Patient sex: M
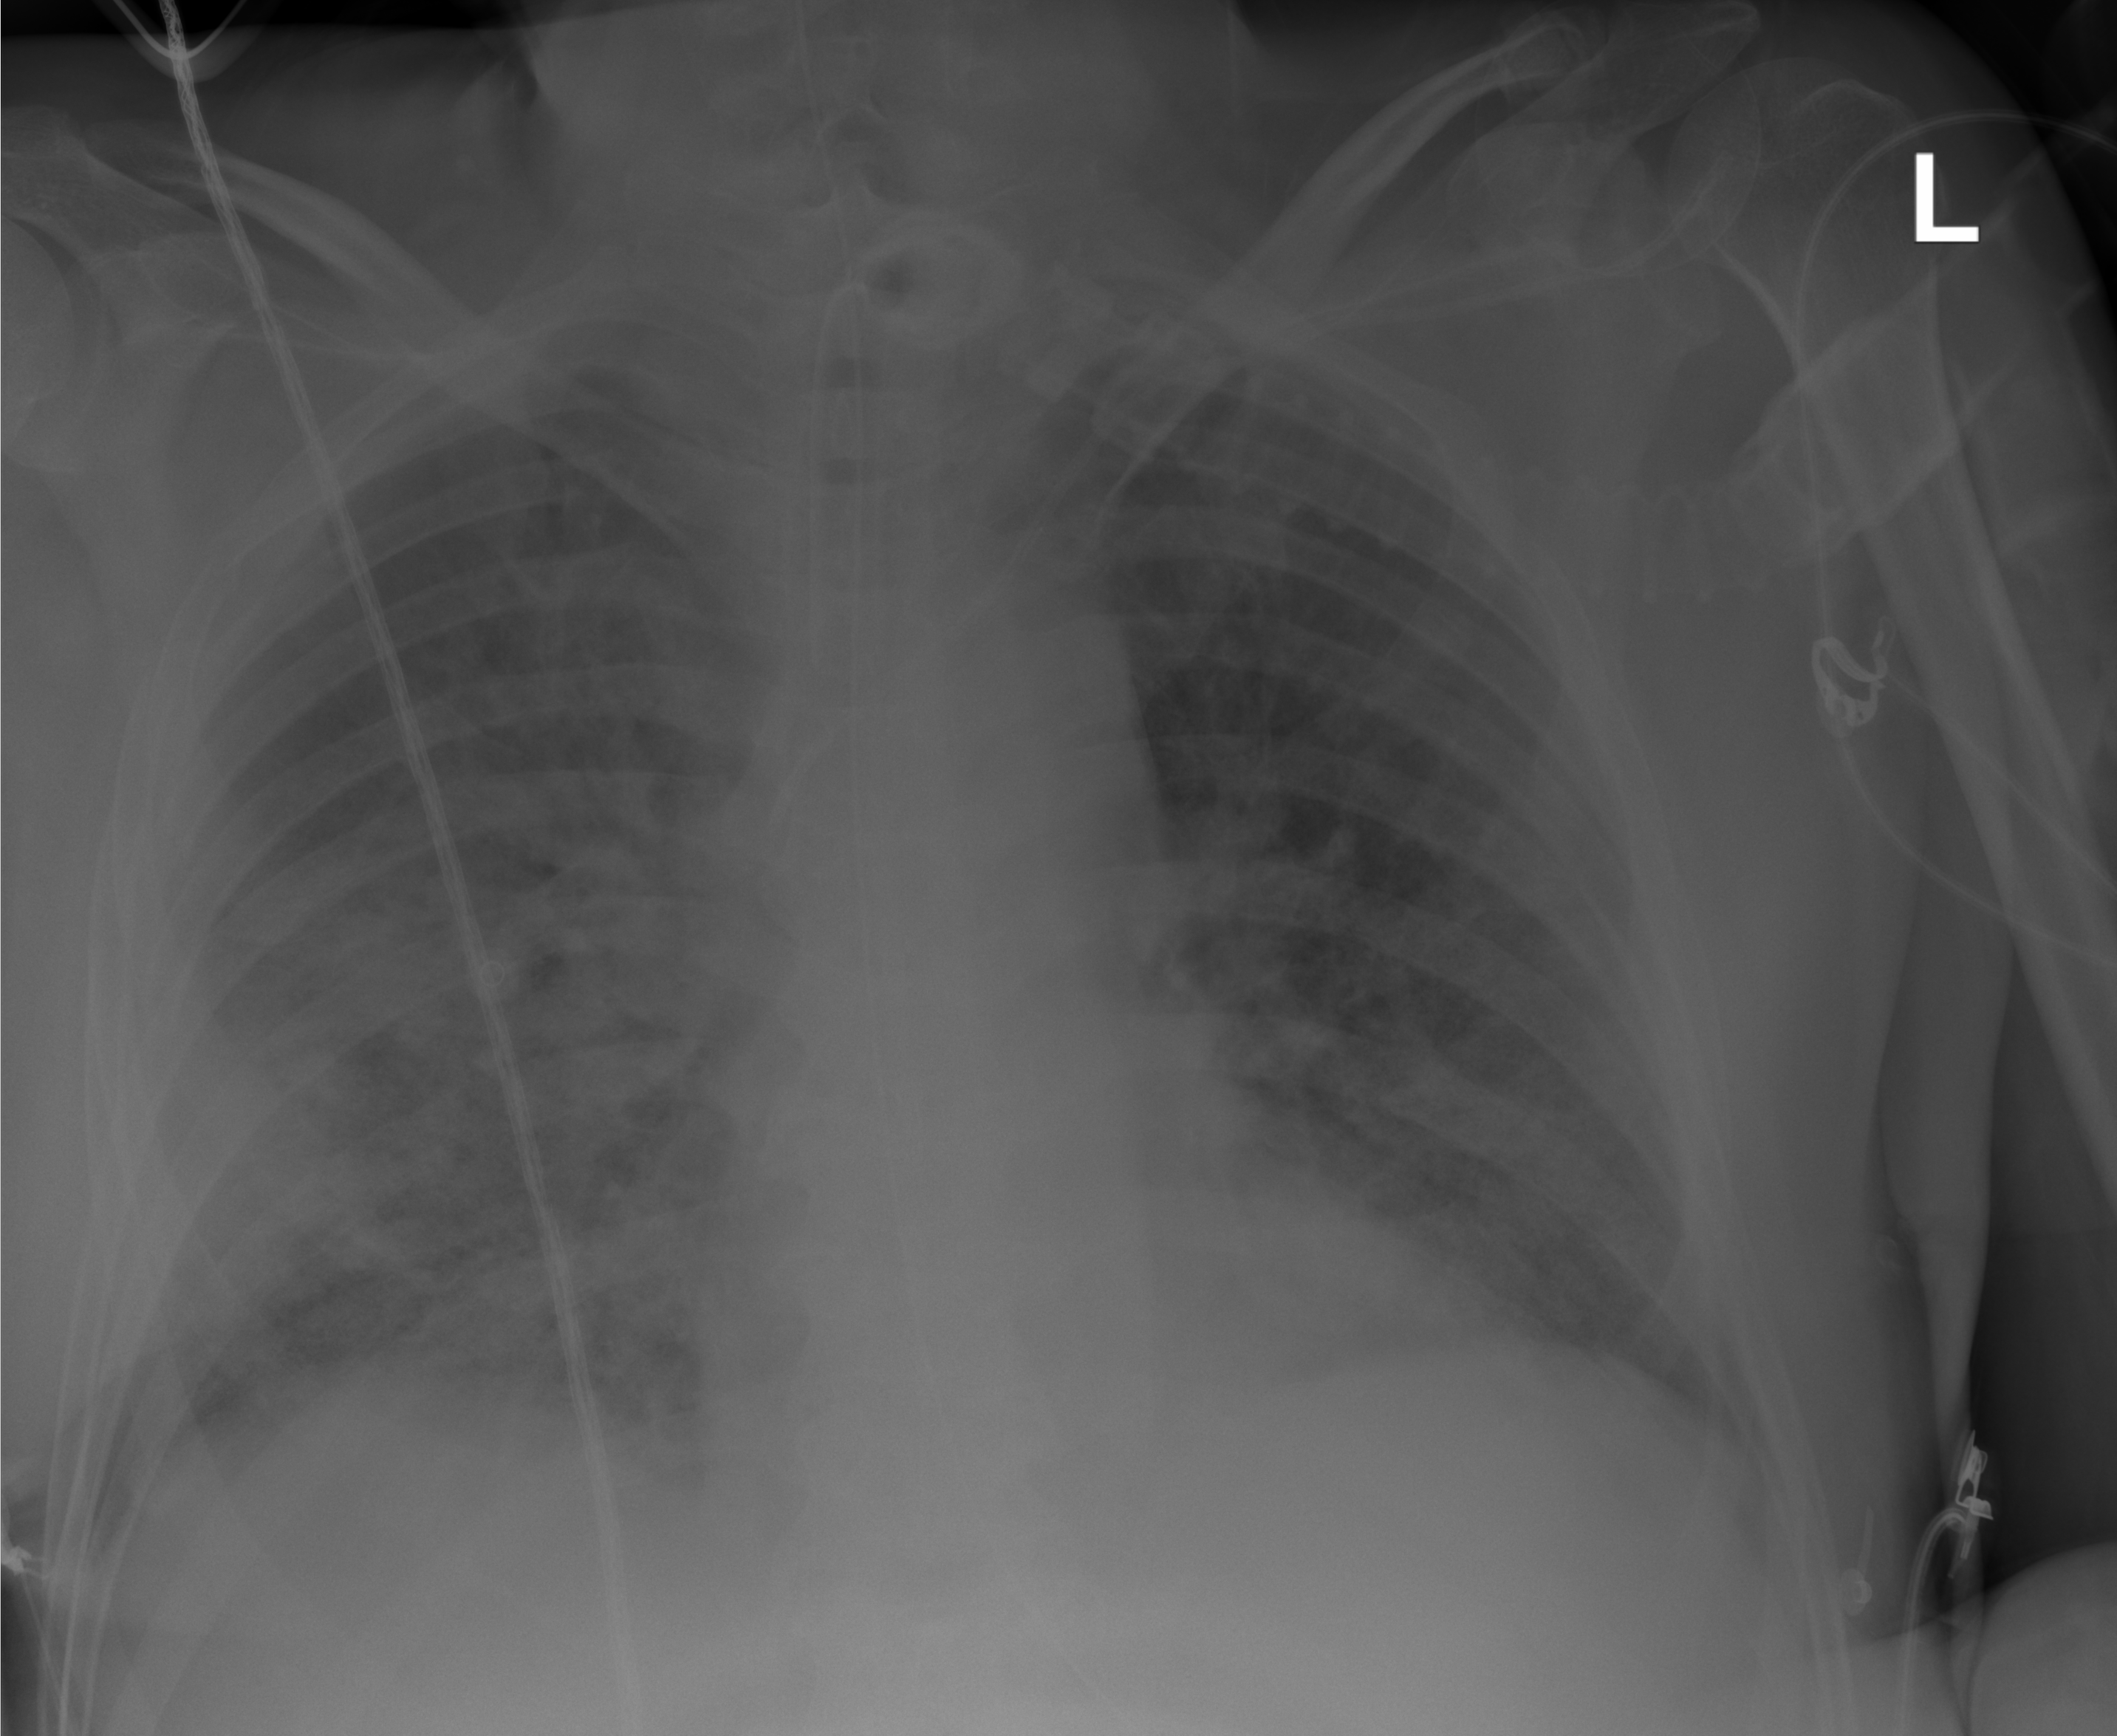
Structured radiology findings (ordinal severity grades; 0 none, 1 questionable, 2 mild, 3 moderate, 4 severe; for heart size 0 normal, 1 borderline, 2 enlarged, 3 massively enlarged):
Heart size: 0
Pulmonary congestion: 3
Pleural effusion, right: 2
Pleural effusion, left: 1
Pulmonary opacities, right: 3
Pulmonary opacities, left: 2
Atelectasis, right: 2
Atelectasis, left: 2